Current action and preconditions to check: path_clear

Your task: For each precondition in the list above, predict whether it will hold at this action.

Consider the current scene as observed from the mobile robot's camera, and analyze the predicted future states of all dynamic agents (e.g., people, animals, vehicles, or any moving entities) within the NEXT SECOND.

IMPORTANT: Only answer "very likely" if you are absolutely certain—based on strong, clear evidence—that a dynamic agent will violate the precondition in the predicted future state. Do NOT answer "very likely" for unlikely, ambiguous, or low-probability risks.

Ask yourself for each precondition: Is there a high probability, with clear and convincing evidence, that the predicted future states of any dynamic agent will interfere with the predicted future state of the currently executing action within the NEXT SECOND, causing that precondition to fail?

Assess the risk level based on these predictions. Use "likely" or "very likely" if motions create a clear risk of interference.

Use "neutral" or "improbable" if agents are nearby but their predicted paths are clearly diverging or non-conflicting.

Failure Risk Categories: "very improbable", "improbable", "neutral", "likely", "very likely"

Answer Format: Output ONLY the probability_of_failure value from these categories: "very improbable", "improbable", "neutral", "likely", "very likely"

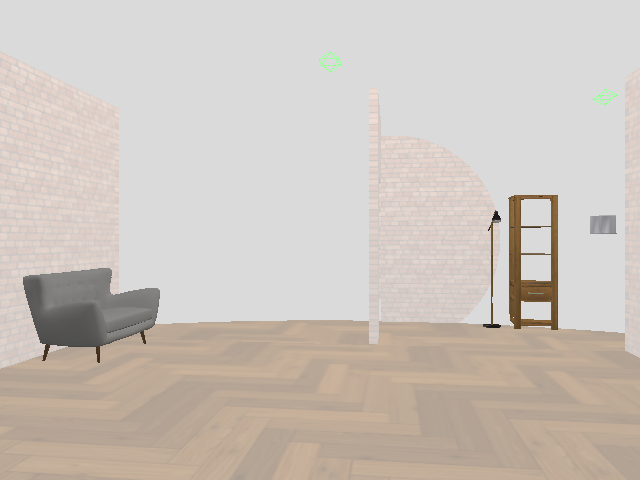

Answer: very improbable